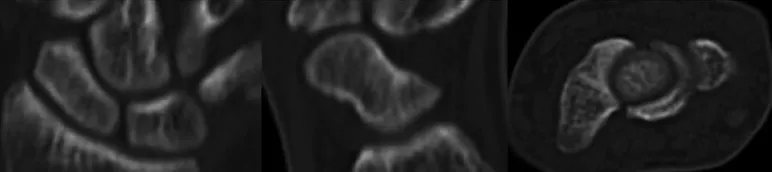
Computed tomography performed 3 months after the initial presentation. The image shows complete healing of the fracture.
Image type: radiology (ct)